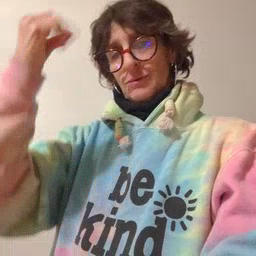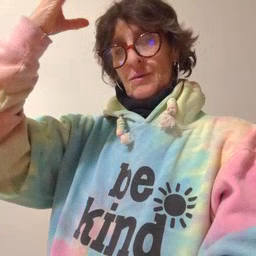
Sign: shower